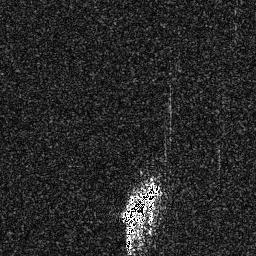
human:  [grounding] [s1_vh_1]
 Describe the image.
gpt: In the satellite image, there is  <ref>1 large ship </ref> <box>[[46, 69, 64, 91, 0]]</box> located at bottom.